Interaction volume radius: 5 \u00c5
Interaction volume height: 30 \u00c5
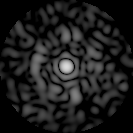
Disorder parameter: 0.8542